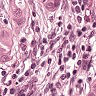
Metastatic tissue present: yes